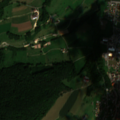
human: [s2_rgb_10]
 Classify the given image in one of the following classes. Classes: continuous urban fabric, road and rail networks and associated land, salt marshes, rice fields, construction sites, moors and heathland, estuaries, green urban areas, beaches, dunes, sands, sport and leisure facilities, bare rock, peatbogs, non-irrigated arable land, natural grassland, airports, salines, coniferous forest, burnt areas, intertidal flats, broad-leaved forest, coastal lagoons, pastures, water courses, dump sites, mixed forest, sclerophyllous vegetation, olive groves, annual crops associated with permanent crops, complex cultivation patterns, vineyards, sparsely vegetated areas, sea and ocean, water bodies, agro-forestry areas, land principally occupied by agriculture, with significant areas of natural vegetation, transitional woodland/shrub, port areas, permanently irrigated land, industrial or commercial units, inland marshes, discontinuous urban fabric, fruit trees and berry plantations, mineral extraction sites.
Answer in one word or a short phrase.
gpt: discontinuous urban fabric, non-irrigated arable land, pastures, mixed forest